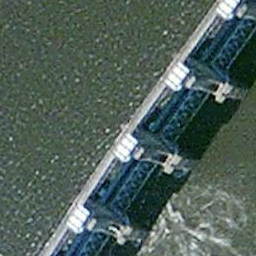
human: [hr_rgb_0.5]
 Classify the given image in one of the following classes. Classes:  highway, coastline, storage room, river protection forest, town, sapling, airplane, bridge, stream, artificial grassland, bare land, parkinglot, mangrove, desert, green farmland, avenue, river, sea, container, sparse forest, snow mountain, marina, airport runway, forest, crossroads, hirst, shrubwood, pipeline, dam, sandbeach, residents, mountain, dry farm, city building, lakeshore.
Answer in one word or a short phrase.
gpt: dam